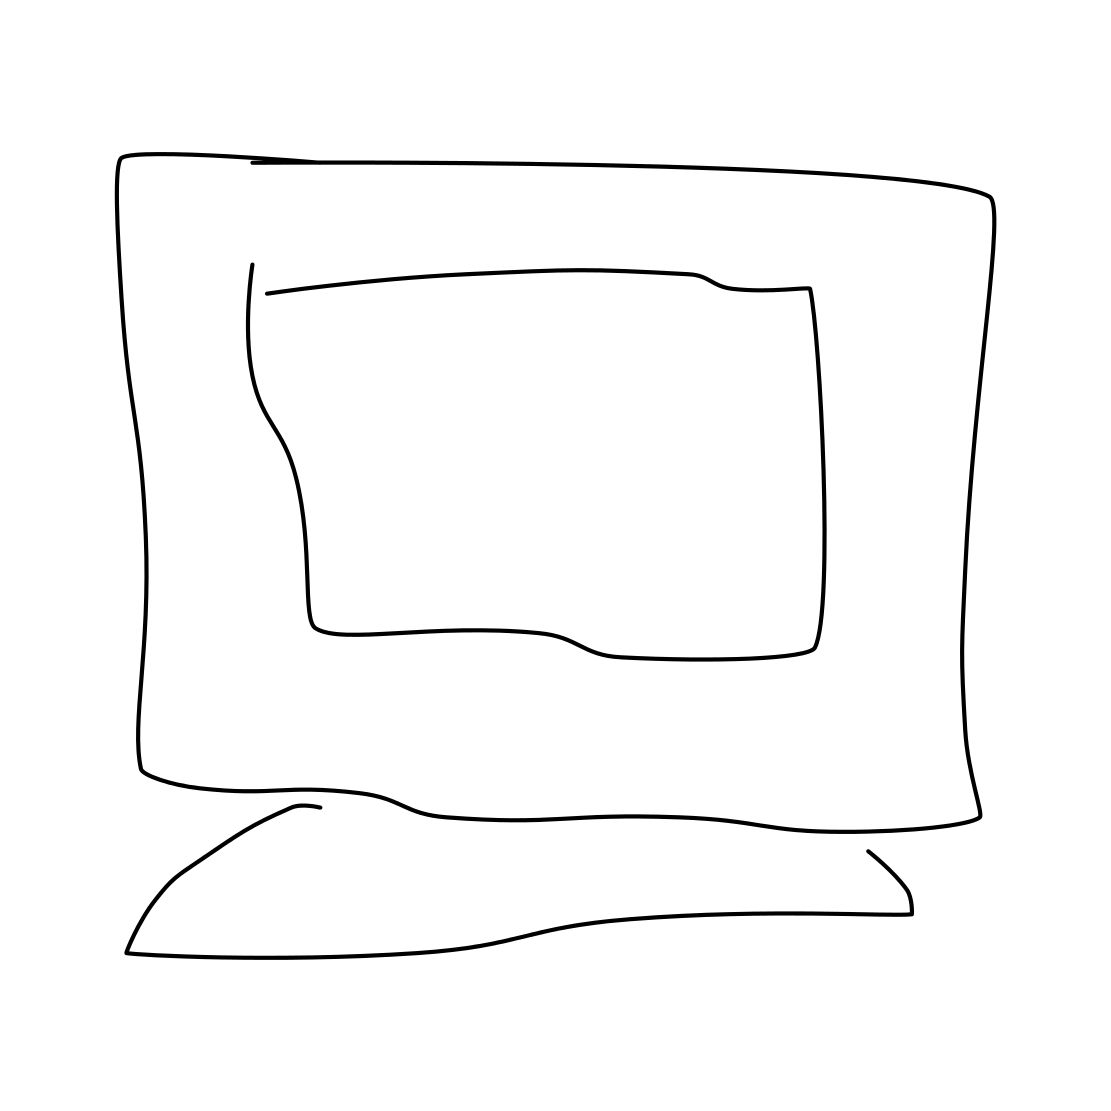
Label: computer monitor